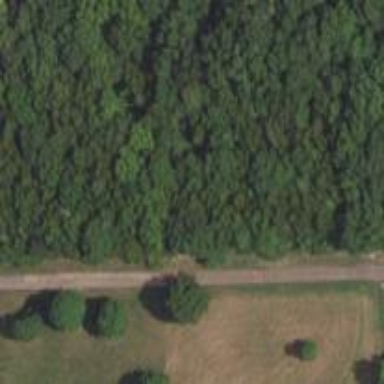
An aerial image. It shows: Evergreen woodland with needle-leaved trees.